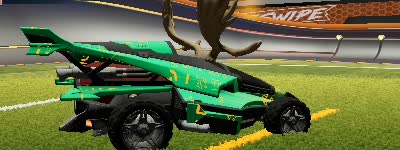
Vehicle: aftershock